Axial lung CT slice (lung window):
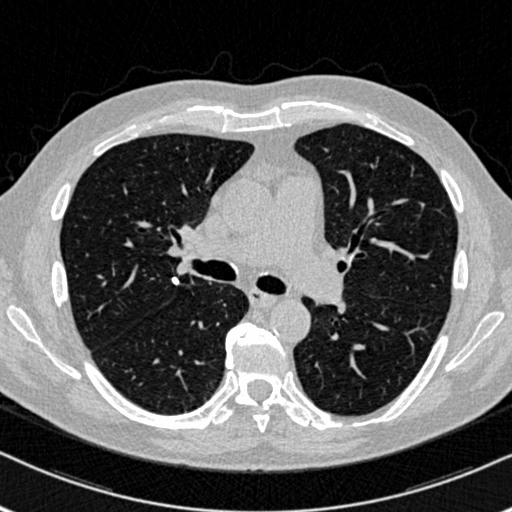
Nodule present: no